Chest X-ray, PA view. Patient: 56 years old, sex M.
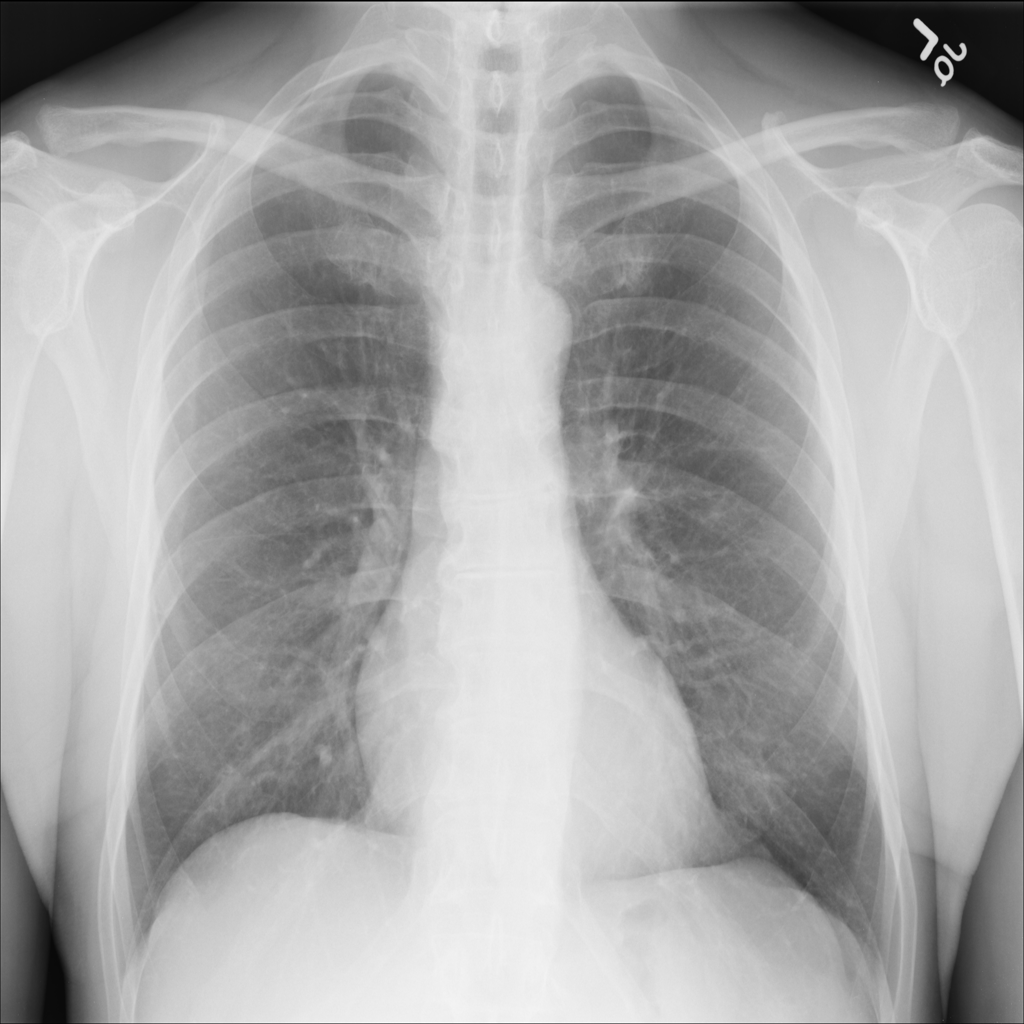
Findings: No Finding